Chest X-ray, AP view. Patient: 41 years old, sex M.
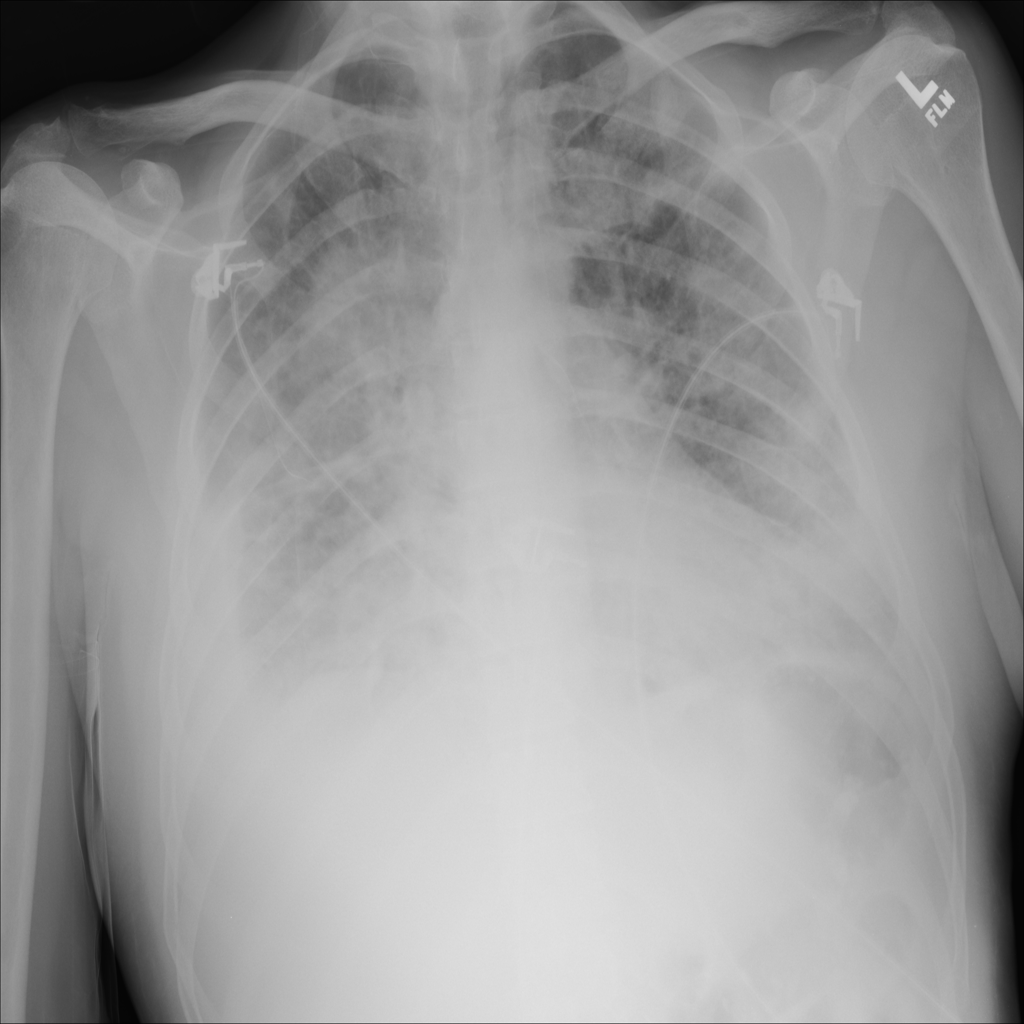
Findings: Consolidation, Effusion, Infiltration, Pleural_Thickening